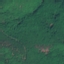
Label: Forest